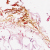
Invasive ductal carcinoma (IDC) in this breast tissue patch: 0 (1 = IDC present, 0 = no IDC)